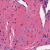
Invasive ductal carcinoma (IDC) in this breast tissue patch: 0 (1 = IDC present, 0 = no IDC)